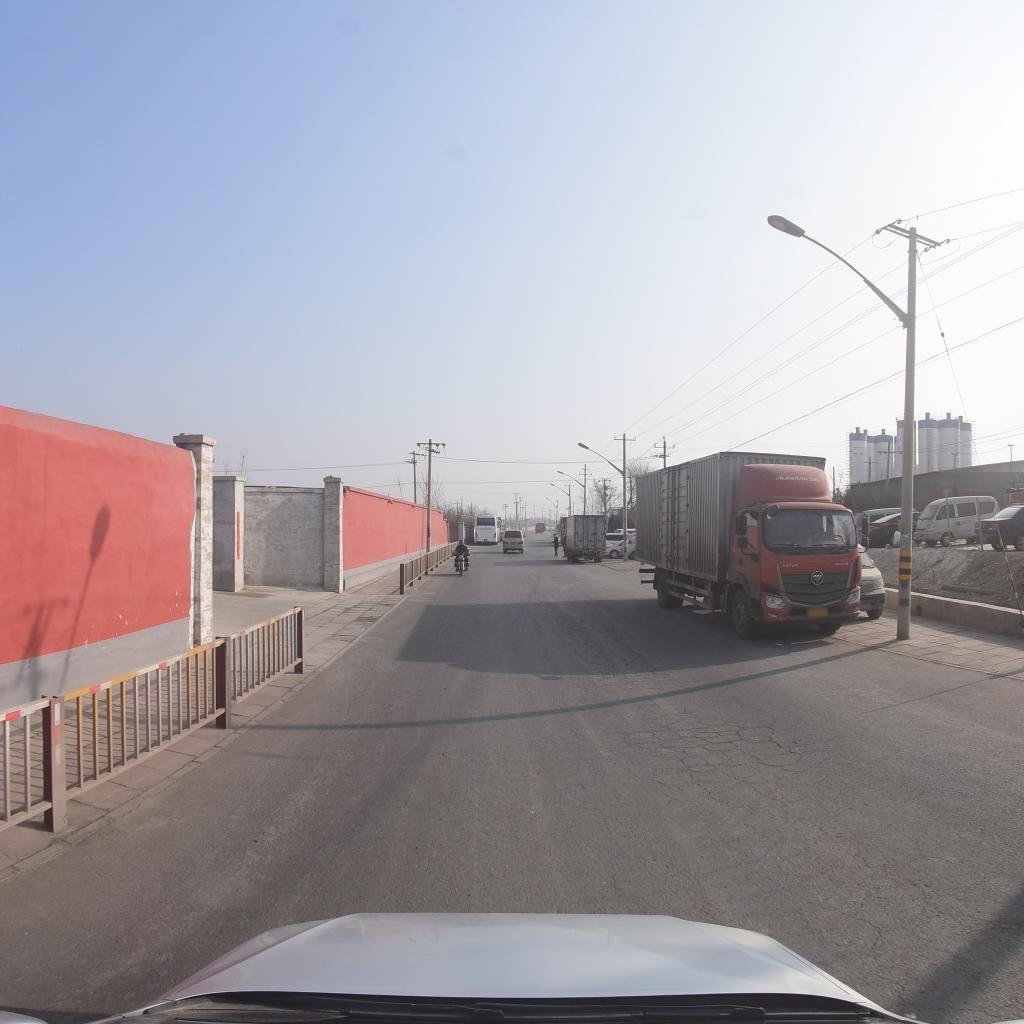
Region: Fengtai
Road damage annotations: alligator crack